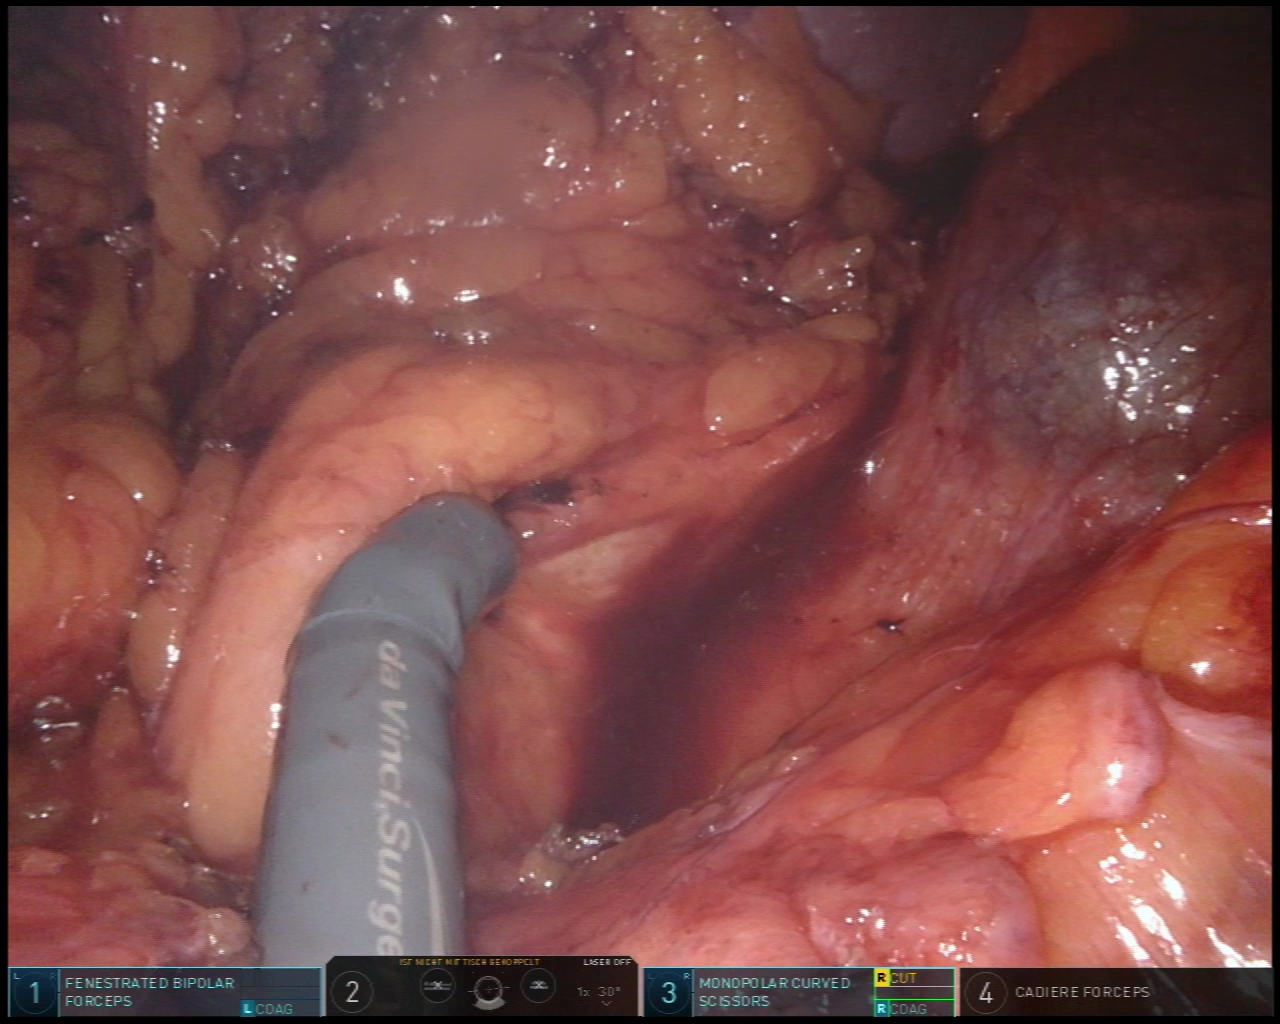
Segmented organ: spleen
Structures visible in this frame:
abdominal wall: no
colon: no
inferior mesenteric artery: no
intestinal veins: no
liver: no
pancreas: yes
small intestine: no
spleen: yes
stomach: no
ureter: no
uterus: no
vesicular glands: no